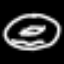
Label: donut